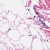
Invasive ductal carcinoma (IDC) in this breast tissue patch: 0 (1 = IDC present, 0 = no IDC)